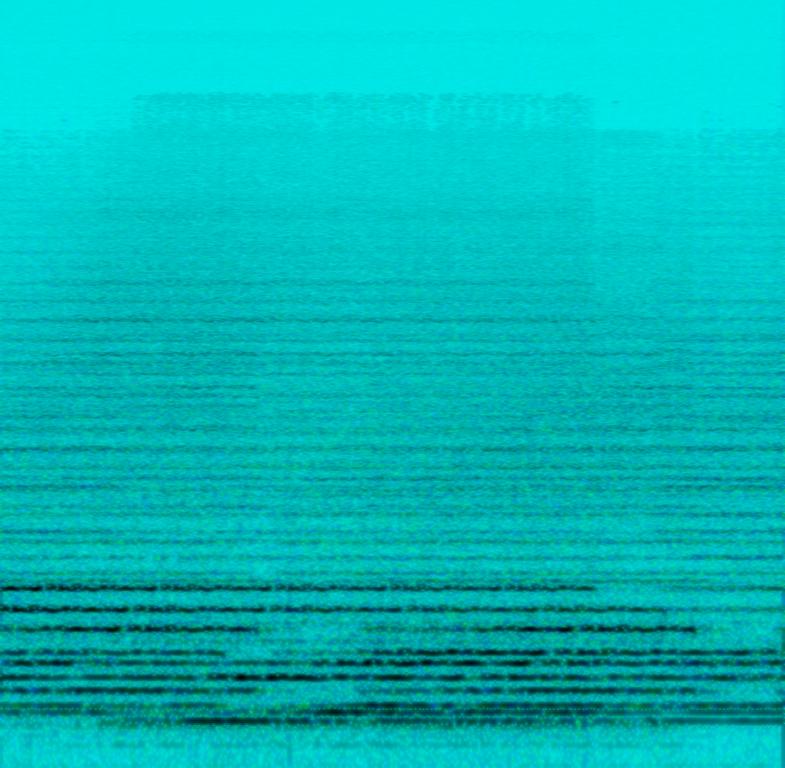
This audio clip is an instrumental. The tempo is low with a subtle violin harmony, keyboard arpeggio and synthesised organ. The music is lilting, grim,incessant, intense, sad, bleak, enigmatic and ambiguous. The music sounds like the background score for a movie.